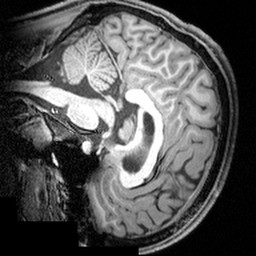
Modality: T1w
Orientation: sagittal
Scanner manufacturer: siemens
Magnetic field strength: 3 T
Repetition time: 1.9 s
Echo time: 0.00397 s